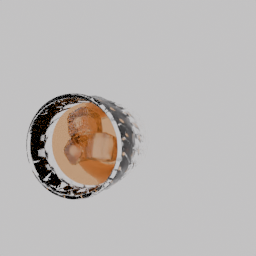
Label: tools